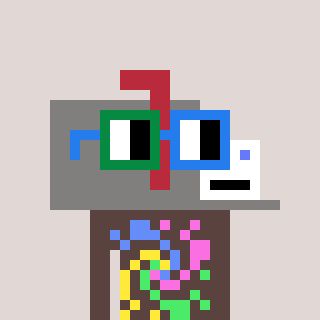
a pixel art character with square green and blue glasses, a mailbox-shaped head and a darkbrown-colored body on a warm background